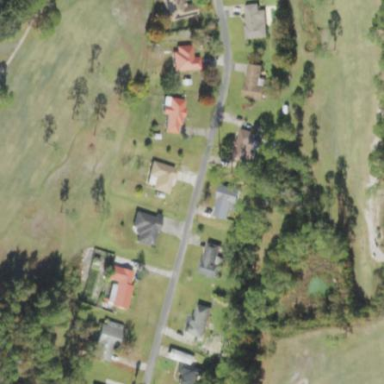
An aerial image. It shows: This residential area consists of single-family homes.